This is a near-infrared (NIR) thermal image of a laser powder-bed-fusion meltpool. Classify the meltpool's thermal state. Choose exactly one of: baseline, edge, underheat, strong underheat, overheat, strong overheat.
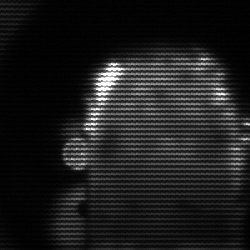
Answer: baseline